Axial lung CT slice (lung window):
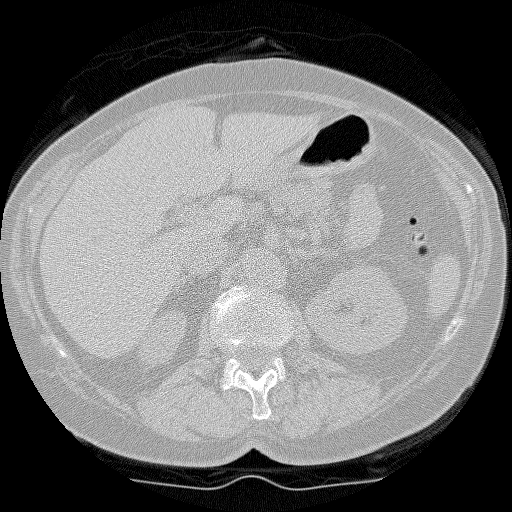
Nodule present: no